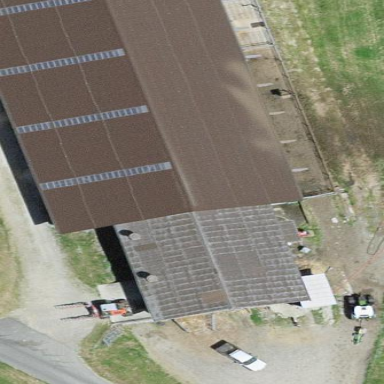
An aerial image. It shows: Gabled roof on farm auxiliary building.